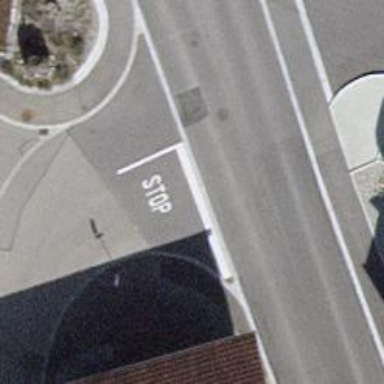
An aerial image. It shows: Stop road.